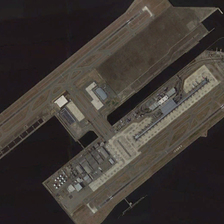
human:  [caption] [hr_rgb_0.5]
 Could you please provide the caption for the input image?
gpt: an airport is near a large piece of black water .

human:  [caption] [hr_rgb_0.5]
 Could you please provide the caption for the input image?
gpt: an airport is near a large piece of black water .

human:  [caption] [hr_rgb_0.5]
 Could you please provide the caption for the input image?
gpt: an airport is near a large piece of black water .

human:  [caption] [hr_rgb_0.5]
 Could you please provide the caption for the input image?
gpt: an airport is near a large piece of black water .

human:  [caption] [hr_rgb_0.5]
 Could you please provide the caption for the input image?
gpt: an airport is near a large piece of black water .